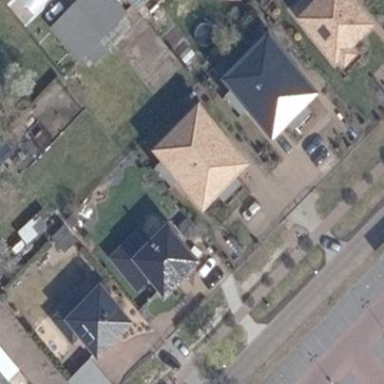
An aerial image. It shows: Residential building with red hipped roof.